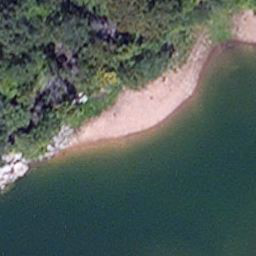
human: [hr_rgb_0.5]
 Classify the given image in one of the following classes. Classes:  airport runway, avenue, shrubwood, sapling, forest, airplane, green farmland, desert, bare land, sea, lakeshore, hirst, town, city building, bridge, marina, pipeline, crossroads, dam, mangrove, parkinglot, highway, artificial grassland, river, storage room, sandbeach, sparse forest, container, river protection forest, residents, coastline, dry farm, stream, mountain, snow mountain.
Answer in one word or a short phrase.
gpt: lakeshore